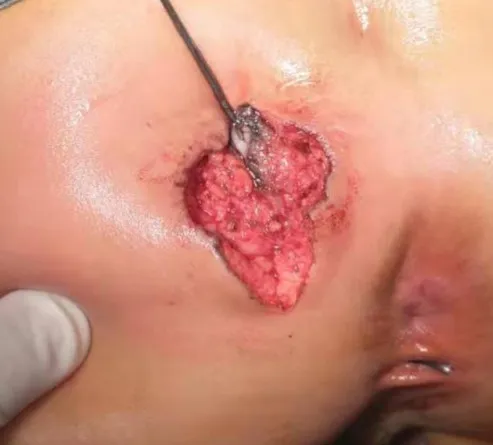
Perineal approach (prone position): the fistula had communication with the secondary anus, and this fact was checked with a metal catheter after intraoperative fistulography.
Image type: medical_photograph (other_medical_photograph)